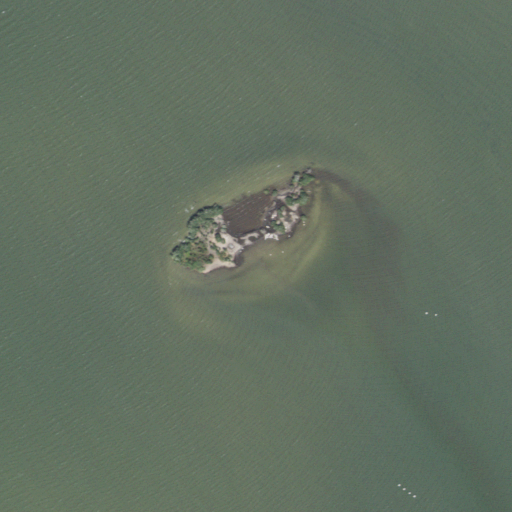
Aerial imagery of island in Florida named Bird Island containing open water and herbaceous wetlands